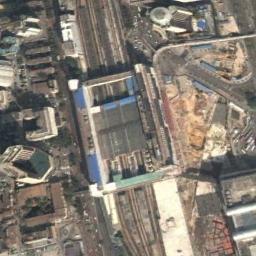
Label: railway_station